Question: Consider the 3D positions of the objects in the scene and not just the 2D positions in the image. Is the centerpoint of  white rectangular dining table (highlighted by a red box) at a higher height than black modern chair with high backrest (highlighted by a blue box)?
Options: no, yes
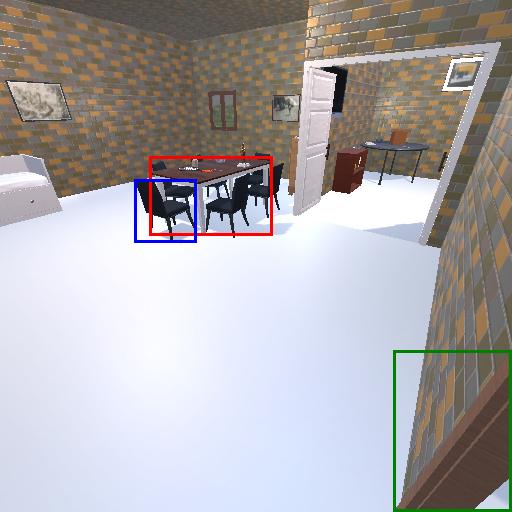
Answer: no